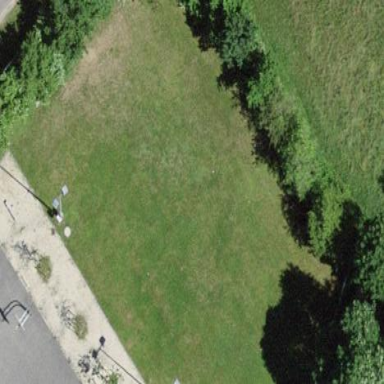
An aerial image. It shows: Grassy pitch for various sports activities.